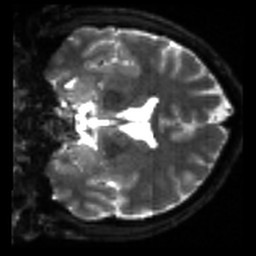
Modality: sbref
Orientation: coronal
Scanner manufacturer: siemens
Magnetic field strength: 3 T
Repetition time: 4 s
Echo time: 0.0594 s